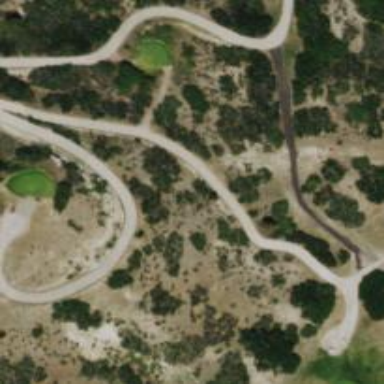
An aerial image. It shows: Service road used as golf cart path.